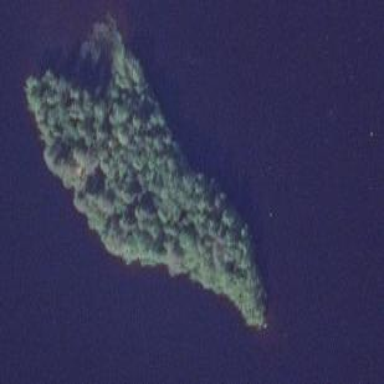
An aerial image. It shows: Islet.